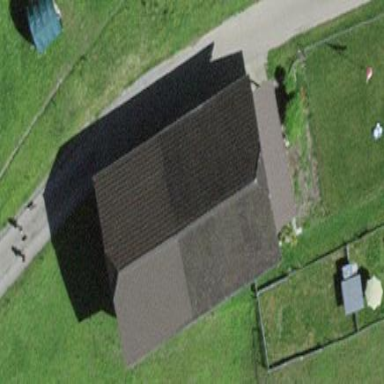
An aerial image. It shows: Farm auxiliary building.